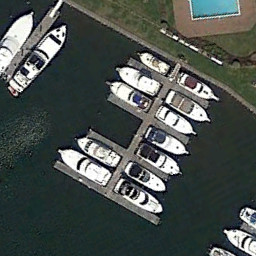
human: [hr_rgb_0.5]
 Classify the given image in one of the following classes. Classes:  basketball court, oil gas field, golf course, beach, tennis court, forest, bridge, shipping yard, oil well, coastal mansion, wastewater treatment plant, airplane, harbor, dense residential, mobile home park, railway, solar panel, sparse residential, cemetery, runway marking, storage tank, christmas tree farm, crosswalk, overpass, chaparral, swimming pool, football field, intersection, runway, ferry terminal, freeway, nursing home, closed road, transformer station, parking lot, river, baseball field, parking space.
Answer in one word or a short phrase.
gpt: ferry terminal